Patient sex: M
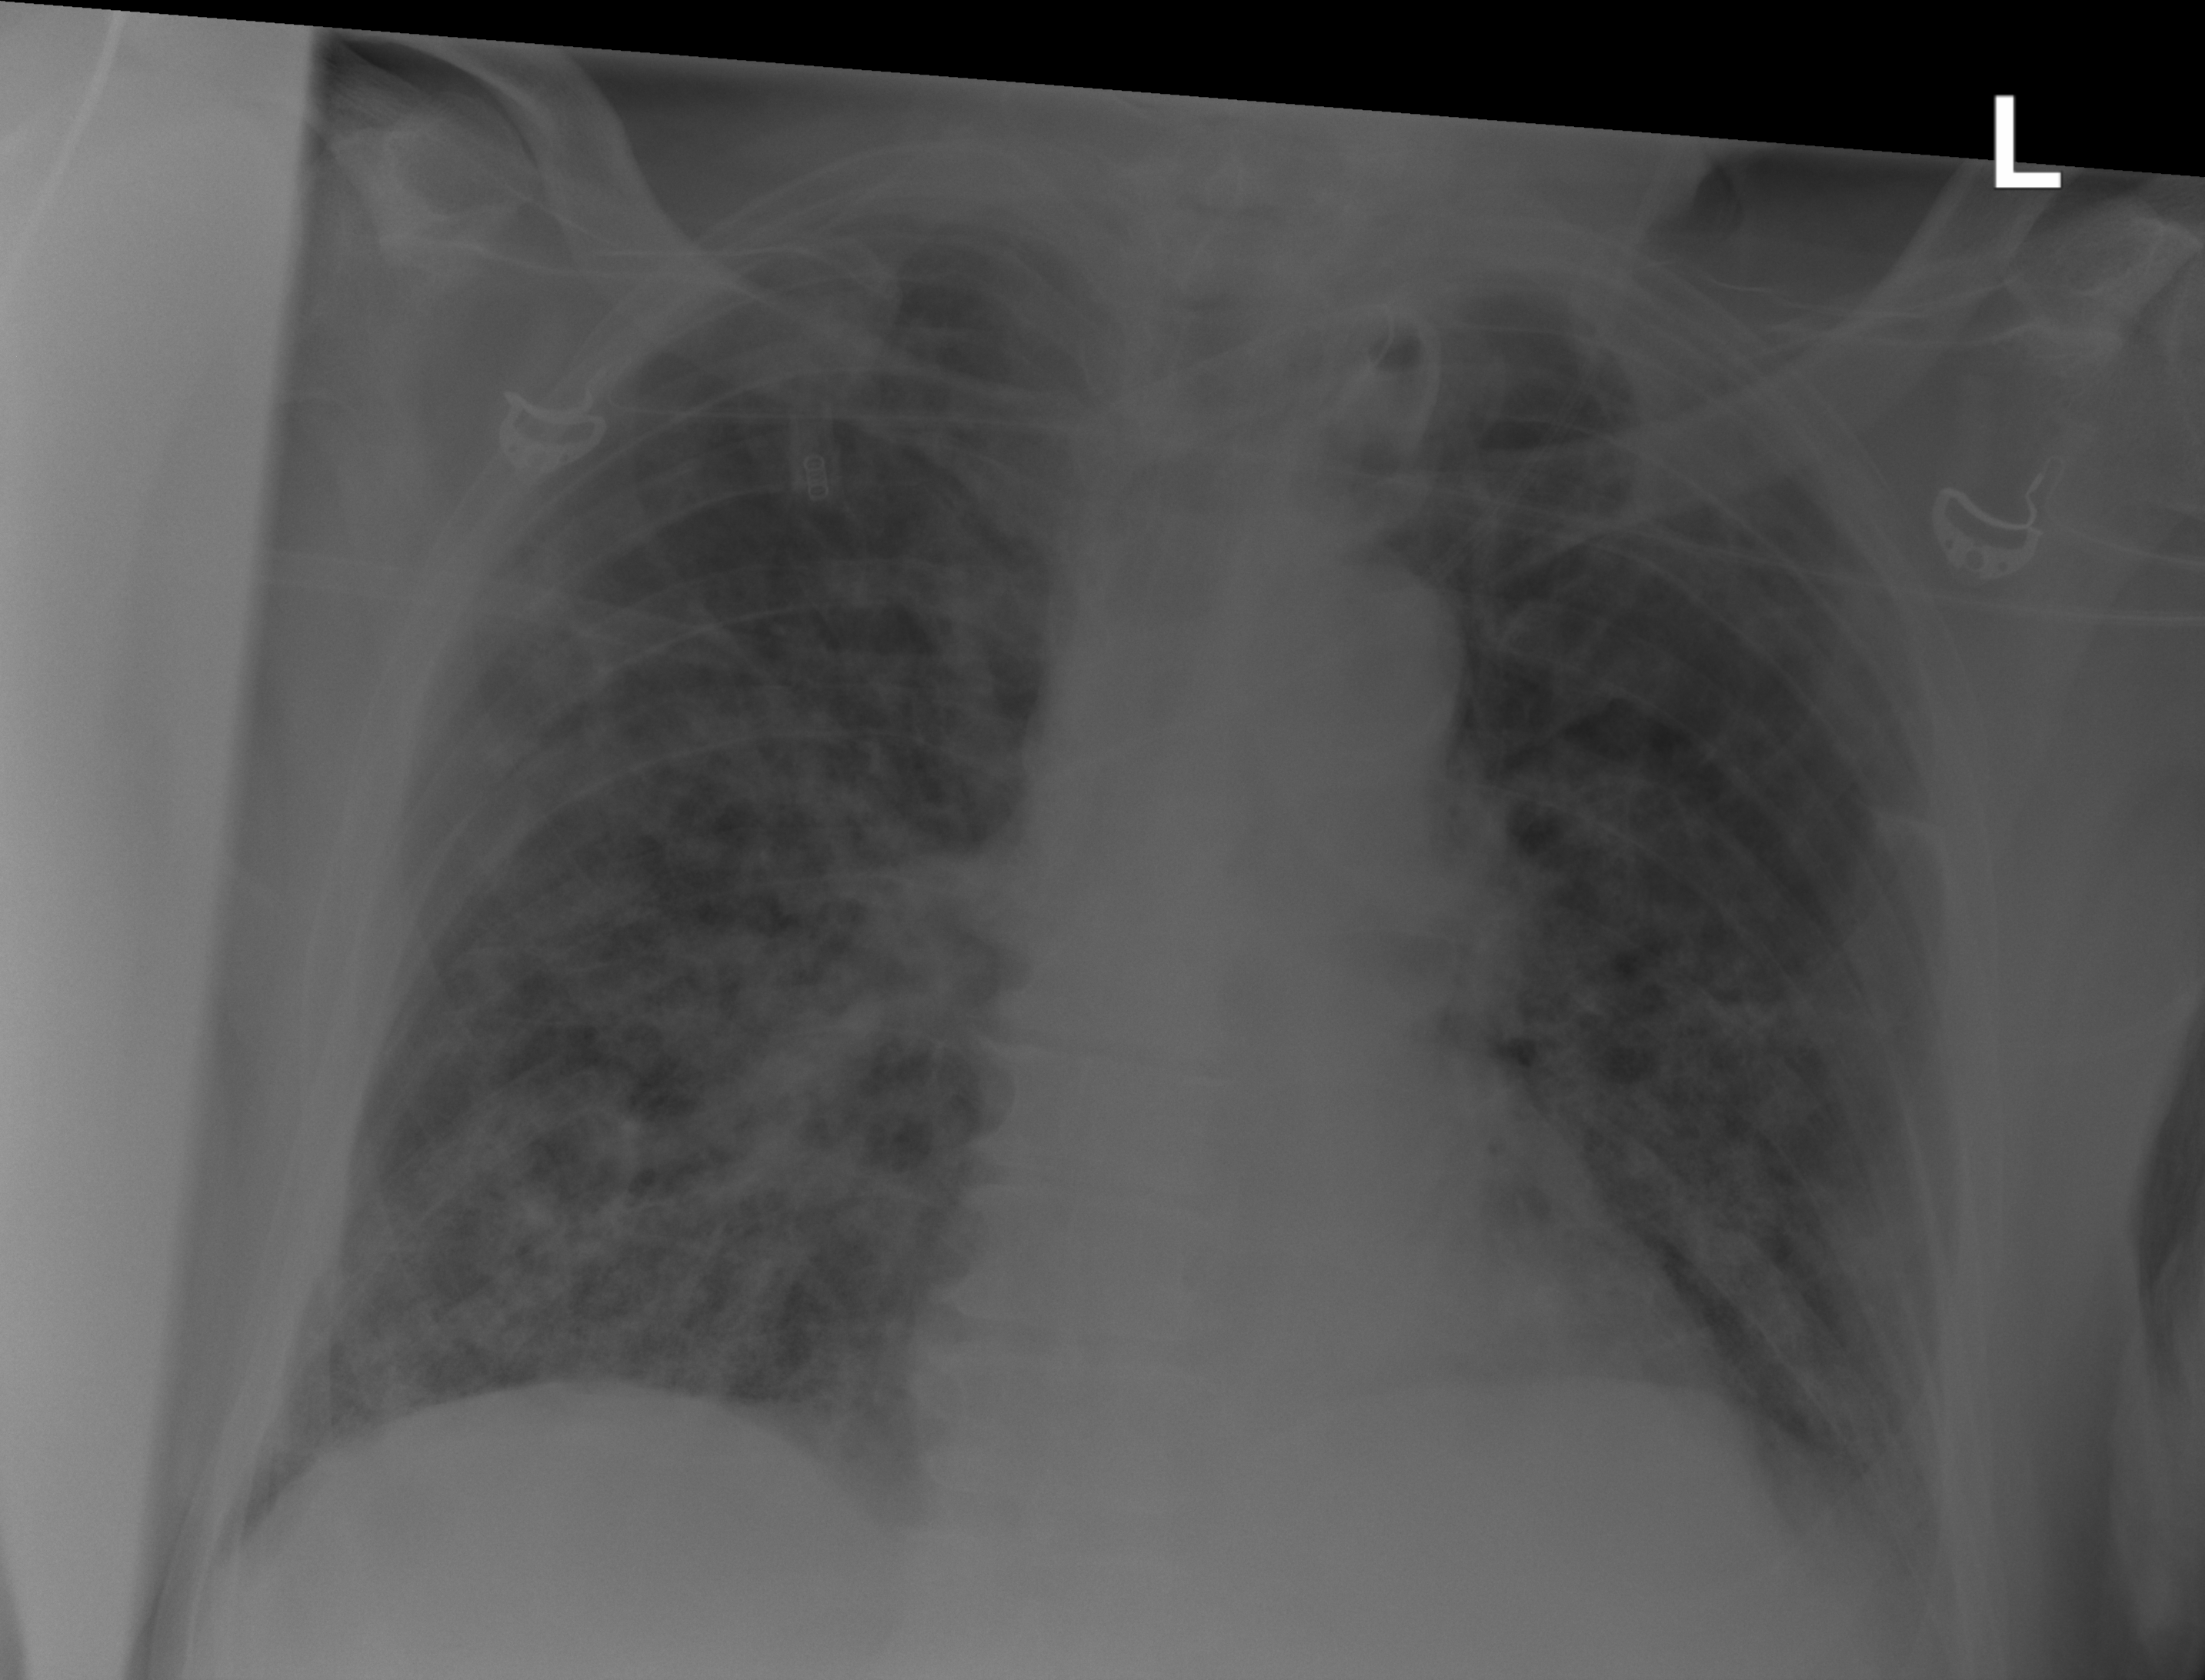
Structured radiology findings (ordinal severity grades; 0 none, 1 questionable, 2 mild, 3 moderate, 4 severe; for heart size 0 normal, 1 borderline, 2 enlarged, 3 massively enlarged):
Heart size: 0
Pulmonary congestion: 0
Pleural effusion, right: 0
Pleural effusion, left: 2
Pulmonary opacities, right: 3
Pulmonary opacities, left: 3
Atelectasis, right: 0
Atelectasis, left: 0